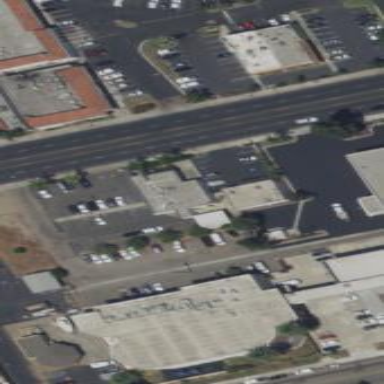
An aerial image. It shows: Retail area with car rental service.